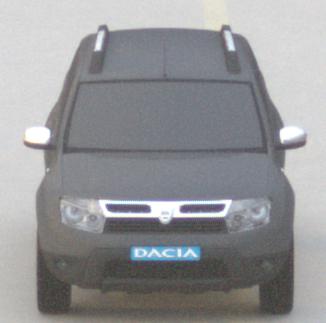
Make: Dacia
Model: Duster dCi 110 FAP
Detailed model: Duster (I)
Model produced from: 2010/06
Model produced until: 2013/11
Doors: 5
Color: gray
Road condition: dry road
Daytime: sunrise or sunset
Contrast: low contrast